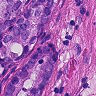
Metastatic tissue present: yes